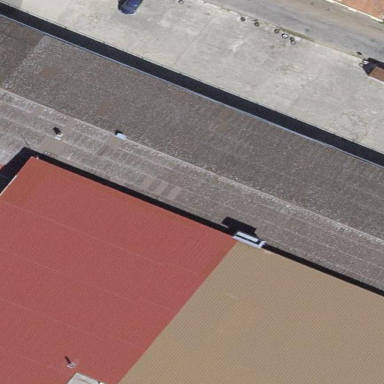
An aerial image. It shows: Warehouse building.